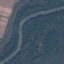
Land use / land cover: River